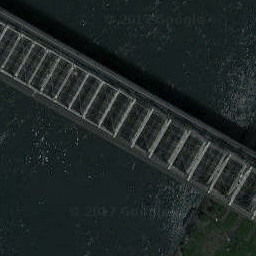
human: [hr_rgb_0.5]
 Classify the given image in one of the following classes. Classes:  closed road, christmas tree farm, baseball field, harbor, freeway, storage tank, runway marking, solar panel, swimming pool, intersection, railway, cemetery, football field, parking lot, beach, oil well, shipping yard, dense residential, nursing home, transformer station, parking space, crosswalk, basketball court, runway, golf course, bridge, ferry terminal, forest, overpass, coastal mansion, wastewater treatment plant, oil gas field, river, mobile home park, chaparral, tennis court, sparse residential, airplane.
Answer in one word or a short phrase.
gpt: bridge